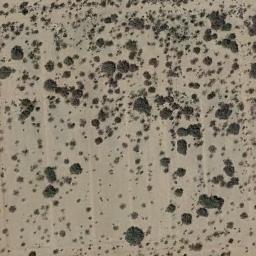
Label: chaparral